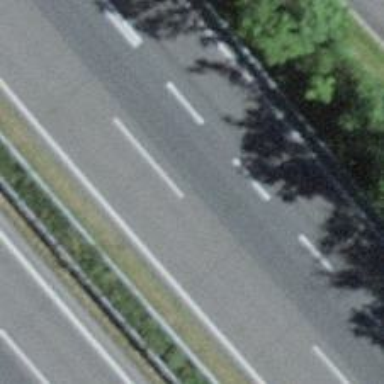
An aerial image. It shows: Asphalt motorway.